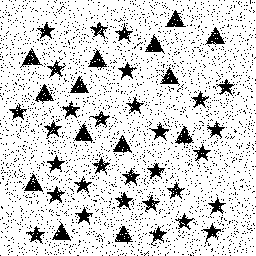
Squares: 0
Triangles: 14
Stars: 30
Total shapes: 44